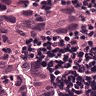
Metastatic tissue present: yes